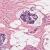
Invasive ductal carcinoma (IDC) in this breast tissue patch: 1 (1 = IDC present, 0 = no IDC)